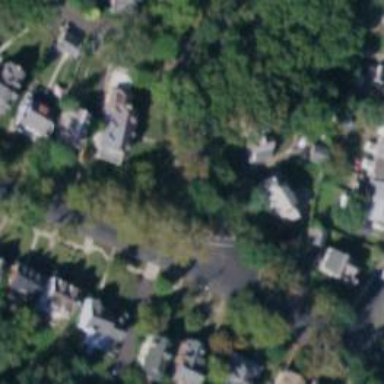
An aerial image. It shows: Neighborhood.